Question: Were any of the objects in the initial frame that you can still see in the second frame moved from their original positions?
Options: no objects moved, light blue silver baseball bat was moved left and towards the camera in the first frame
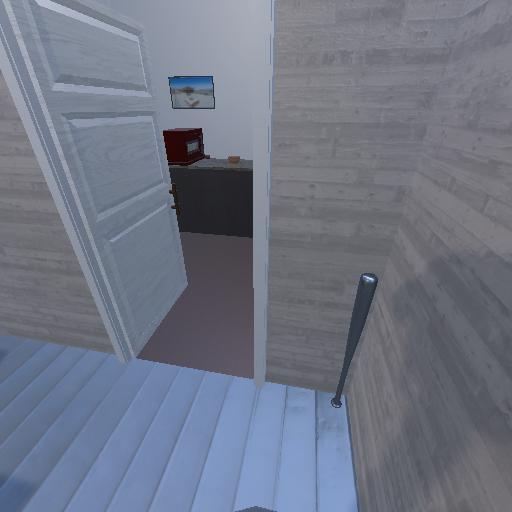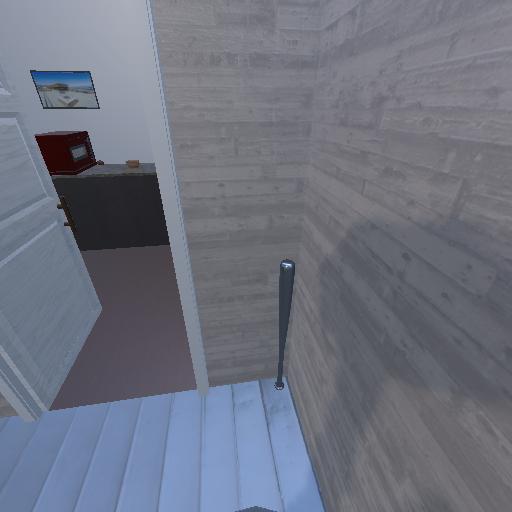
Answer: no objects moved